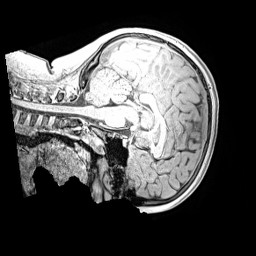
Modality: MP2RAGE
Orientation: sagittal
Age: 10
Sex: male
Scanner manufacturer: siemens
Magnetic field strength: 3 T
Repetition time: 4 s
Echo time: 0.00299 s